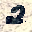
Label: 2